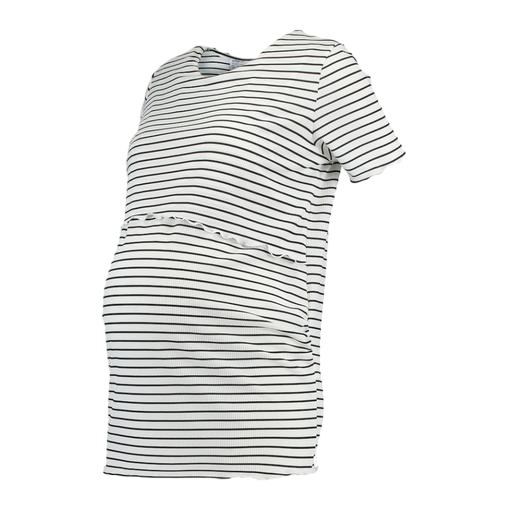
white diane maternity top, white stripe slim v neck tee, white striped knotted tee, white background